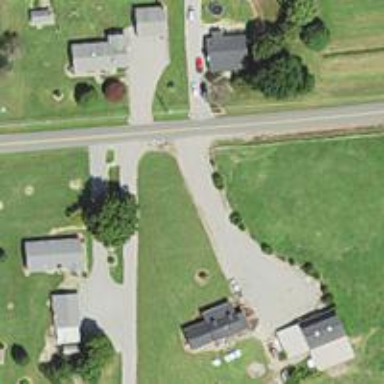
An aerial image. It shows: Driveway leading to service road.